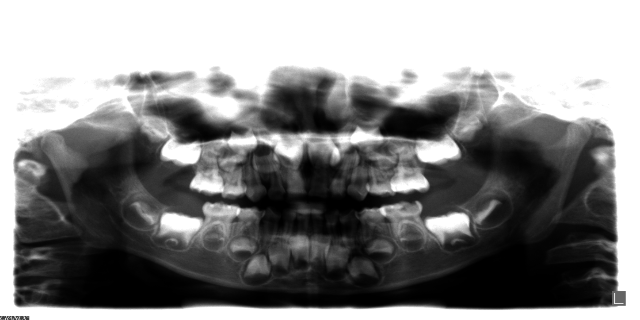
adult